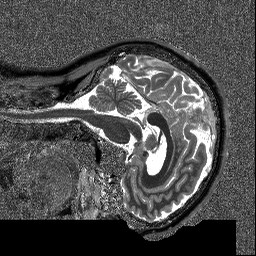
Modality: T1map
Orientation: sagittal
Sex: female